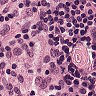
Metastatic tissue present: no